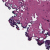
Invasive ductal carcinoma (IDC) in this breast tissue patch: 0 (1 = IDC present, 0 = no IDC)